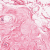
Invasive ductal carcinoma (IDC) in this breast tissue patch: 0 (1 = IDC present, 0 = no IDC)